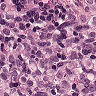
Metastatic tissue present: yes